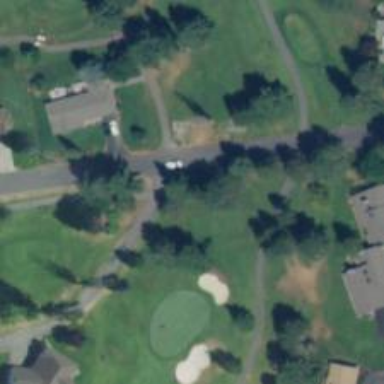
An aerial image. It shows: Service road designated as golf cart path.